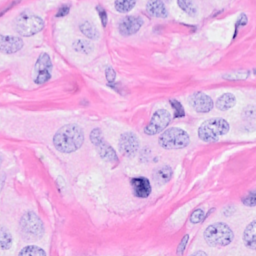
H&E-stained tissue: Breast